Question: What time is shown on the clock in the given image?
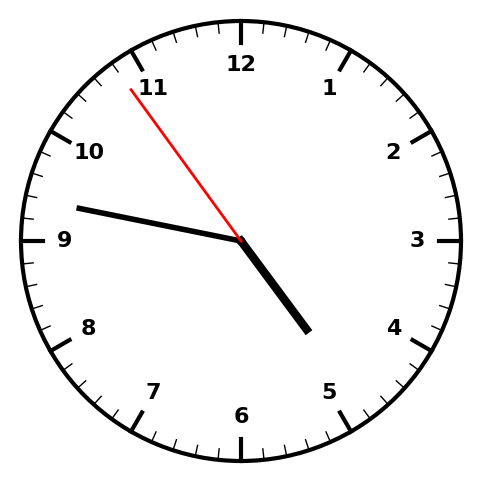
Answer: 04:46:54